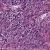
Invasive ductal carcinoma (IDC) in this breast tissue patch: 1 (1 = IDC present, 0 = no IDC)